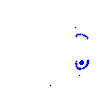
Particle: pion